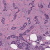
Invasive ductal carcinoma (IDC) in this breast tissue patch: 1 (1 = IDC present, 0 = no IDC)